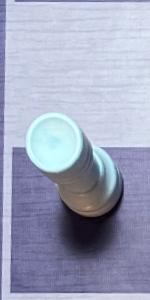
Label: Rook_White